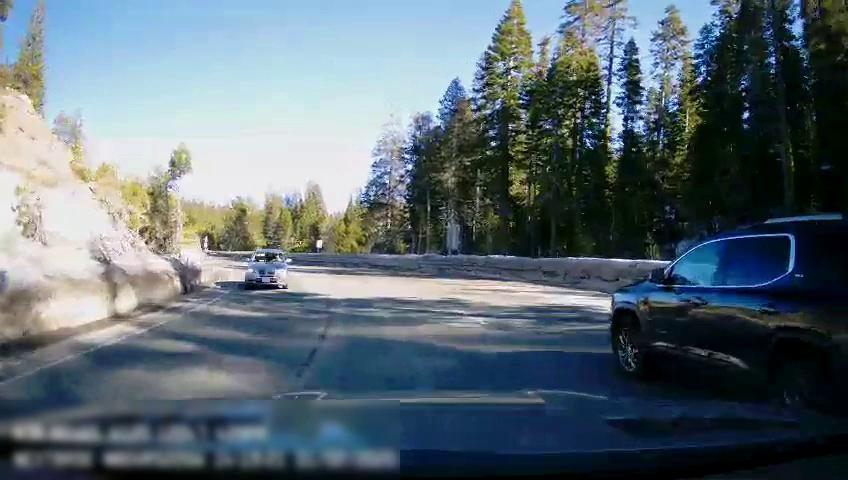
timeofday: Day
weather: Sunny
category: Drivable Space
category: Vehicles | SUV
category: Vehicles | SUV
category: Lanes | Opposite Lane